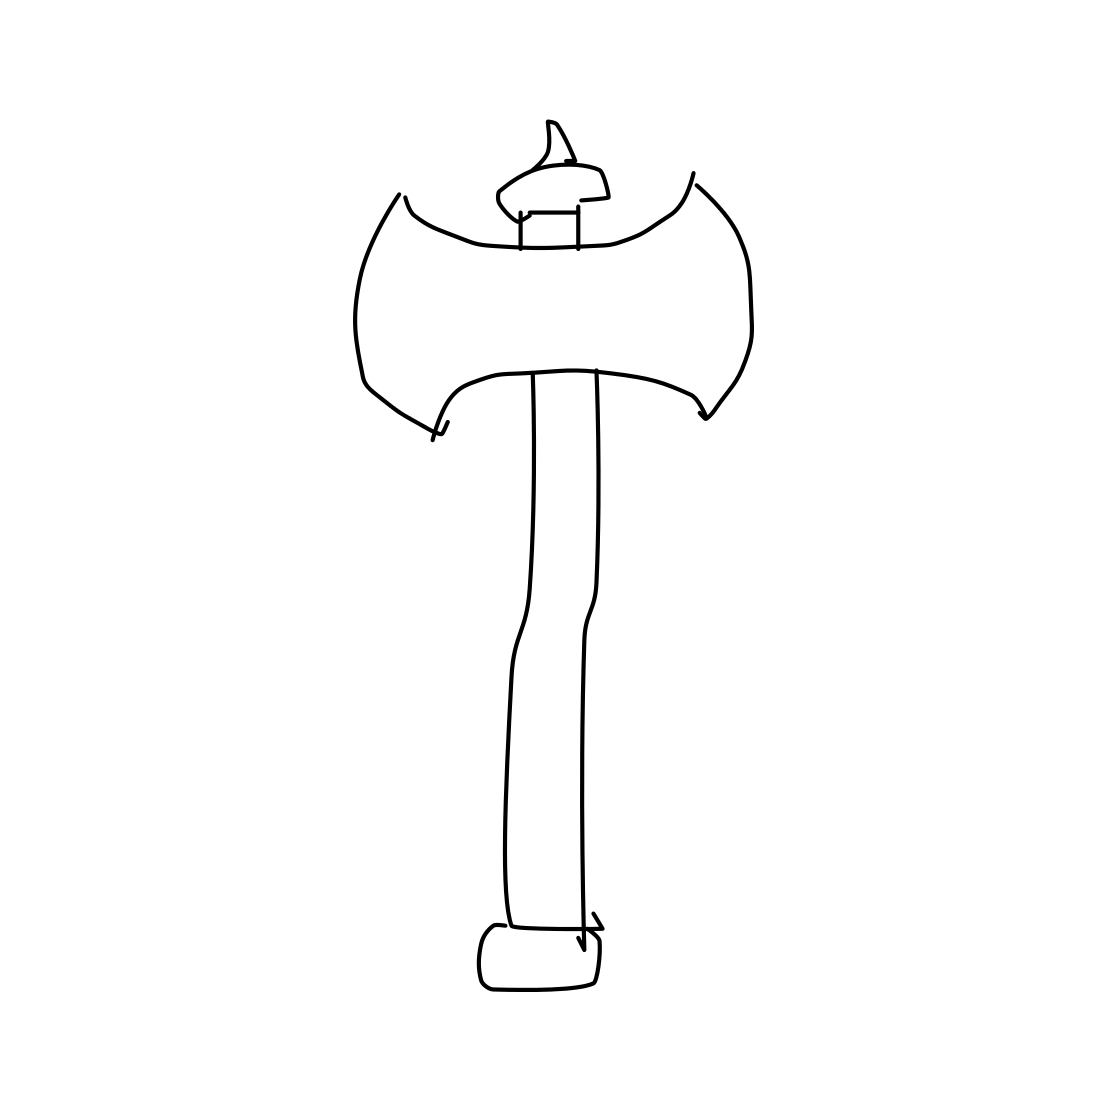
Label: axe